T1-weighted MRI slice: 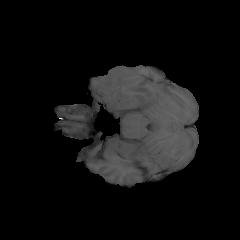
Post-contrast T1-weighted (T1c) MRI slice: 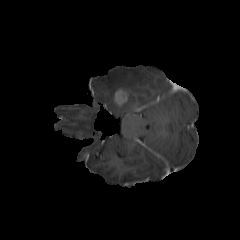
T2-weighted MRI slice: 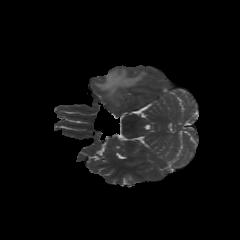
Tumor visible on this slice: yes